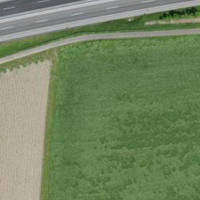
EUNIS habitat code: 57
Species observed at this site:
Buteo buteo